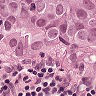
Metastatic tissue present: yes